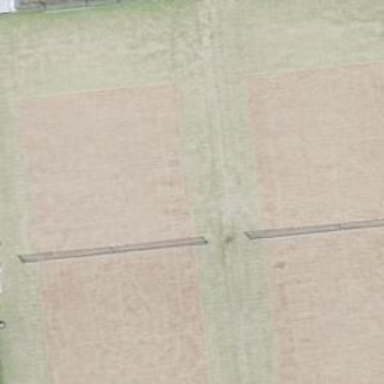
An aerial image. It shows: Tennis court on pitch.